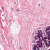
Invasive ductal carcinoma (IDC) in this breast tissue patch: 0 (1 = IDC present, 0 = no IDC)